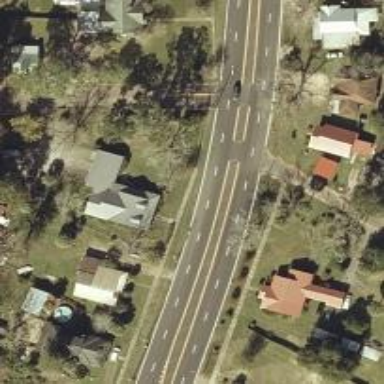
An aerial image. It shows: Asphalt road classified as primary highway.